Question: How to open and edit the file in the command line? I tried to use the command 'open':
'''
sudo open -e /etc/apache2/extra/httpd-vhosts.conf
'''
but the file is 'Locked' and I can not change anything.

I need to edit a lot of text and use 'nano' or 'vim' is not very convenient.
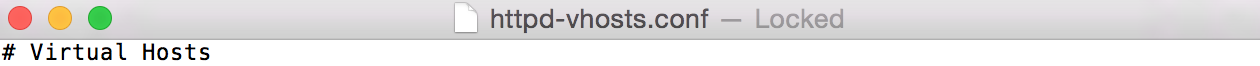
Answer: I suspect this is because the permission elevation is for the 'open' command, not TextEdit itself.
You should use a different editor that can have its binary run properly from the command line like <URL>
If you're going to be doing a lot of this type of thing TextEdit is probably the least desirable editor to use anyhow.